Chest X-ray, AP view. Patient: 44 years old, sex F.
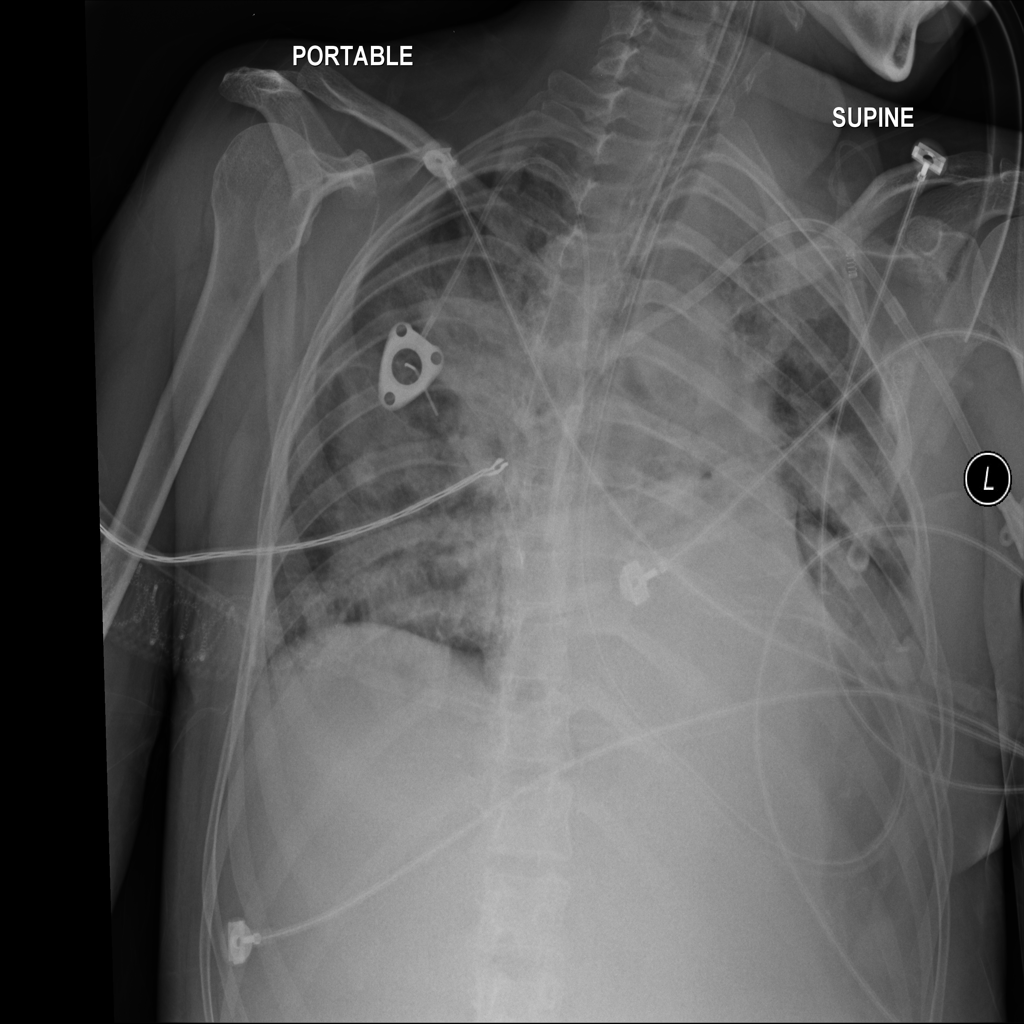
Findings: Consolidation, Infiltration